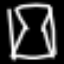
Label: hourglass